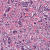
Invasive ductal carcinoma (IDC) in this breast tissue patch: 1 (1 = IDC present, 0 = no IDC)